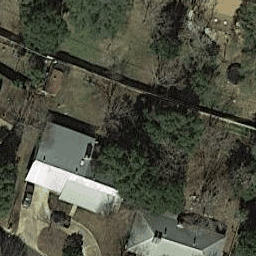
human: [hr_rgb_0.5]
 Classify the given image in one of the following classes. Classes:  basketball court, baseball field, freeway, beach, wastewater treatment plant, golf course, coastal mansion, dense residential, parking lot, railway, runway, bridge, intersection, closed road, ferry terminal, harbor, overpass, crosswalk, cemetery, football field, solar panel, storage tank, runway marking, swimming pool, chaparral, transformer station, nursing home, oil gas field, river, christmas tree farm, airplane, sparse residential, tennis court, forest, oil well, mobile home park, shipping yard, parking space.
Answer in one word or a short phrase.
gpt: sparse residential